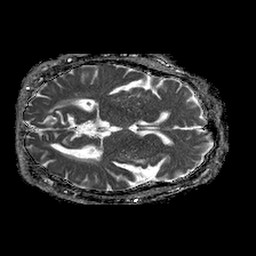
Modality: ADC
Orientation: axial
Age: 66
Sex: male
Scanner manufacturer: philips
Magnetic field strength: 1.5 T
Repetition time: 4.6 s
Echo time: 0.08631 s